Field crop: tomato
Growth stage: 1
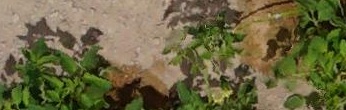
Species: tomato